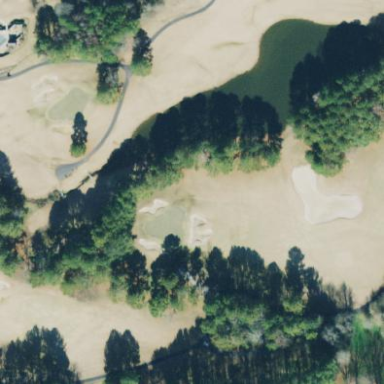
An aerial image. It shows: Scenic view of water hazard on golf course. The natural water feature adds beauty to the landscape.